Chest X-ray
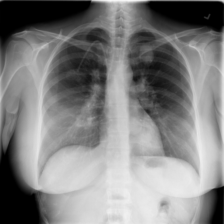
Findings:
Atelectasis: negative
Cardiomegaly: negative
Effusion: negative
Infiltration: negative
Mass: negative
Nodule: negative
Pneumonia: negative
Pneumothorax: negative
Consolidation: negative
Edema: negative
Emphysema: negative
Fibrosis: negative
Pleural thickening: negative
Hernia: negative